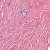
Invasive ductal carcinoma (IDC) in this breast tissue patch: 0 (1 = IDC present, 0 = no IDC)